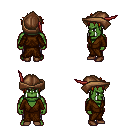
a pixel art fantasy rpg character, male body template, orc, green skin, brown robe, metal pants, dark blonde bedhead hairstyle, leather cap, brown shoes, four views (front, back, left, right), 2x2 character sprite sheet, small pixel art, hard edges, no anti-aliasing